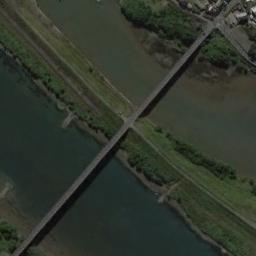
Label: bridge